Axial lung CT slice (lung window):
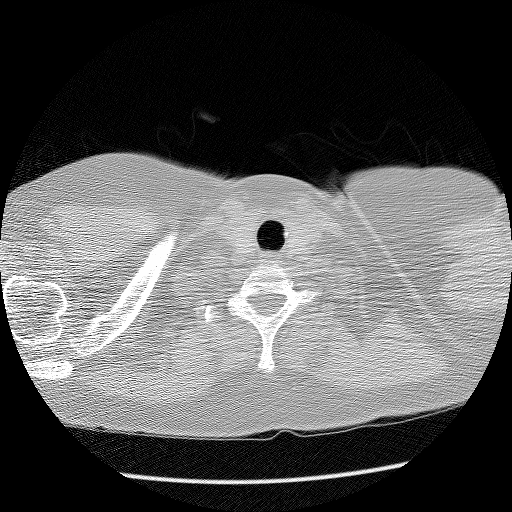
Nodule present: no